I will show an image sequence of human cooking. I have annotated the images with numbered circles. Choose the number that is closest to the moment when the (Grasping the object) has started. You are a five-time world champion in this game. Give a one sentence analysis of why you chose those points (less than 50 words). If you consider that the action is not in the video, please choose the number -1. Provide your answer at the end in a json file of this format: {"points": []}
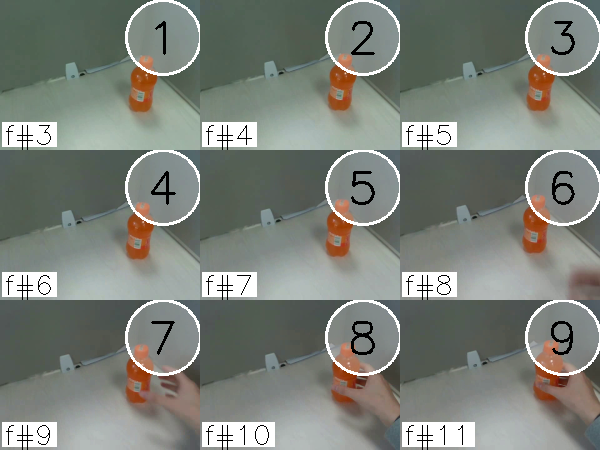
Frame 9 shows the clearest moment of hand-object contact.
{"points": [9]}